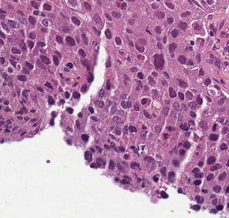
Tumor epithelial tissue: yes
Tumor-associated stroma tissue: no
Normal tissue: no